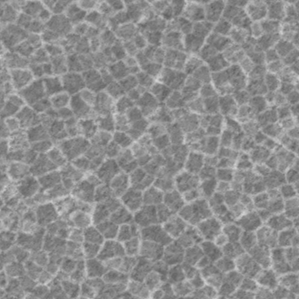
Label: frost